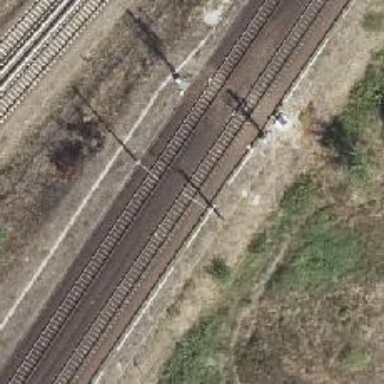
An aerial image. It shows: Milestone along the railway track with catenary mast.